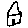
Label: house